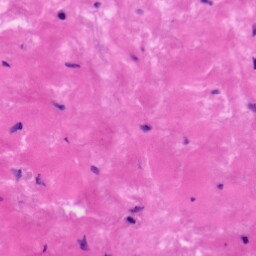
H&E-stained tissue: Tonsil